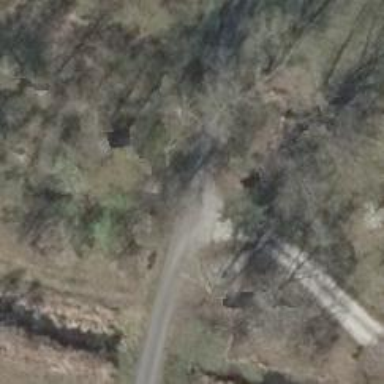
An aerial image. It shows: Driveway with ground surface.